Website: apple
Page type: payment
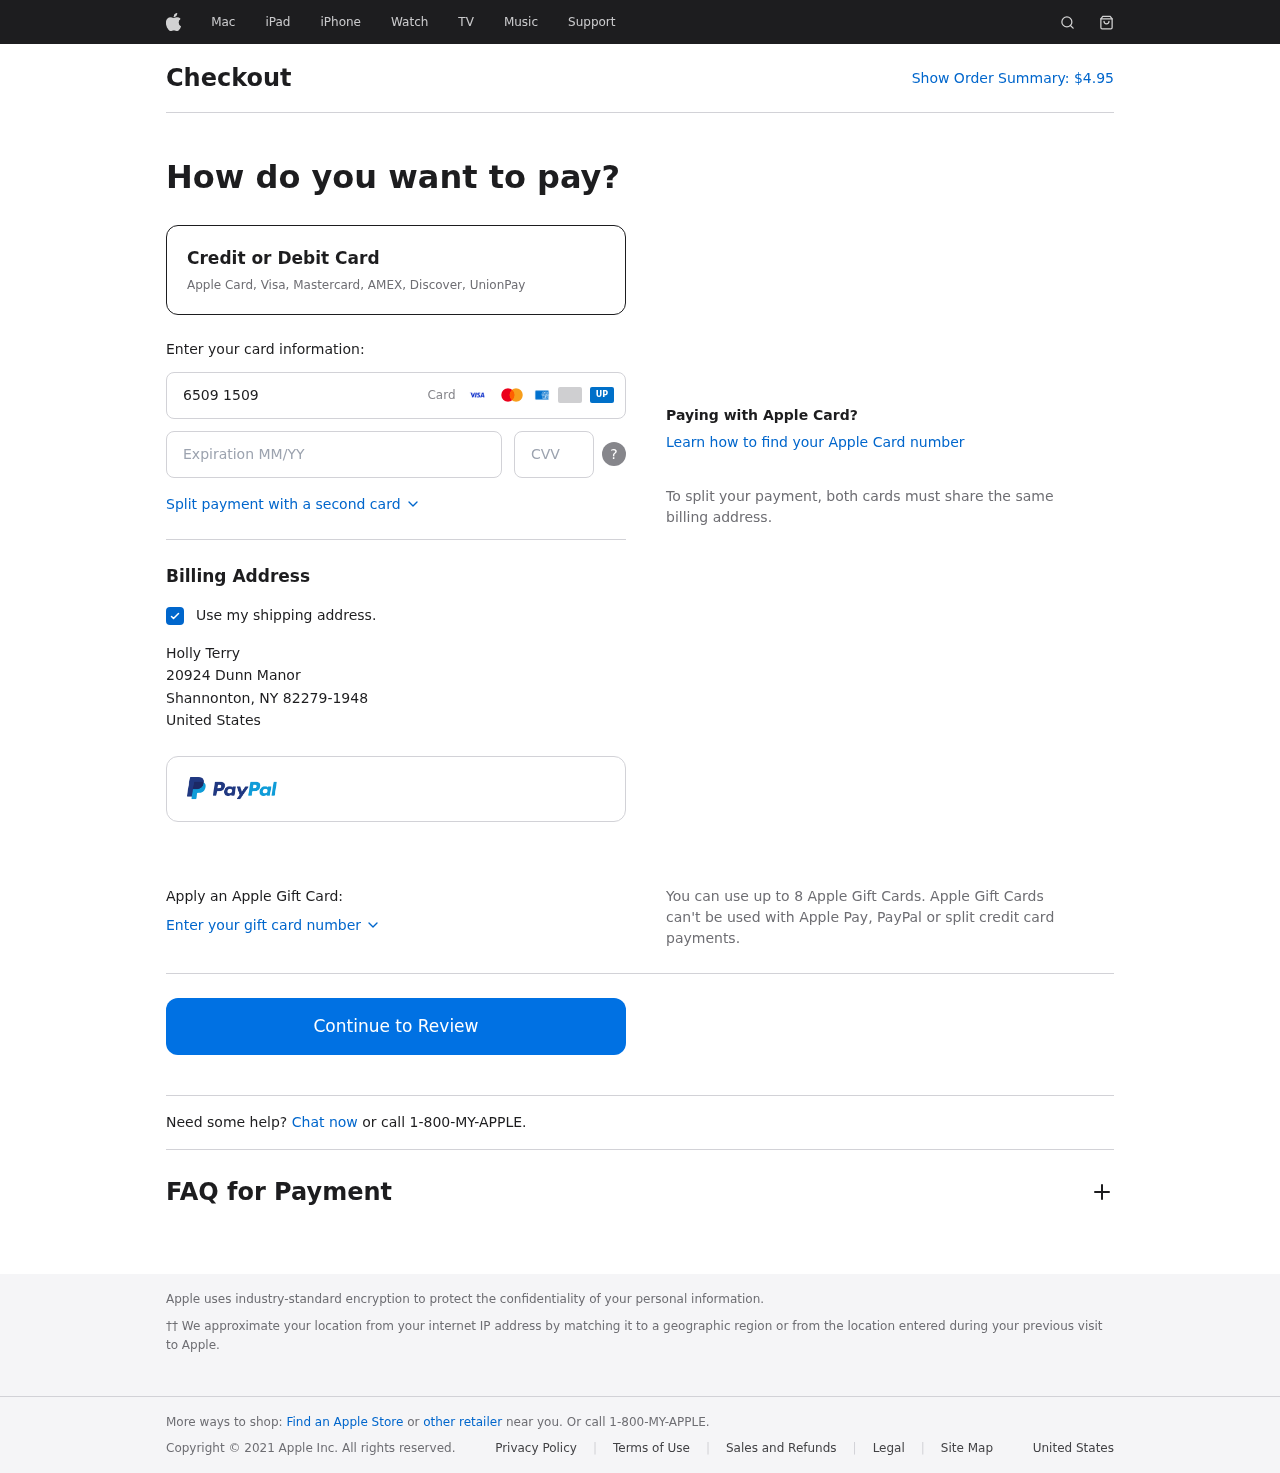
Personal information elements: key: PII_CARD_CVV
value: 685
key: PII_CARD_EXPIRY
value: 05/29
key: PII_CARD_NUMBER
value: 6509 1509 7764 5304
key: PII_CITY
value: Shannonton
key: PII_COUNTRY
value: United States
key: PII_FULLNAME
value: Holly Terry
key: PII_POSTCODE_FULL
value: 82279-1948
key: PII_STATE_ABBR
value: NY
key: PII_STREET
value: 20924 Dunn Manor
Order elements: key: ORDER_TOTAL
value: $4.95